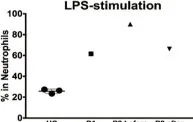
Apoptosis of human neutrophils analyzed using annexin V and propidium iodide staining. Total apoptotic neutrophils.
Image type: pathology (immunostaining)